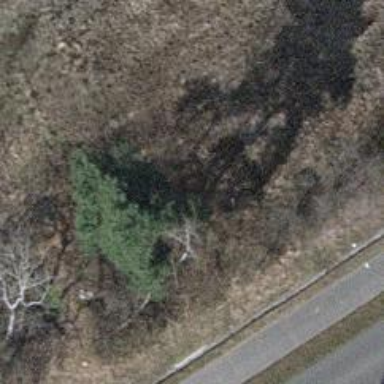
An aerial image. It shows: Beautiful tree in nature.